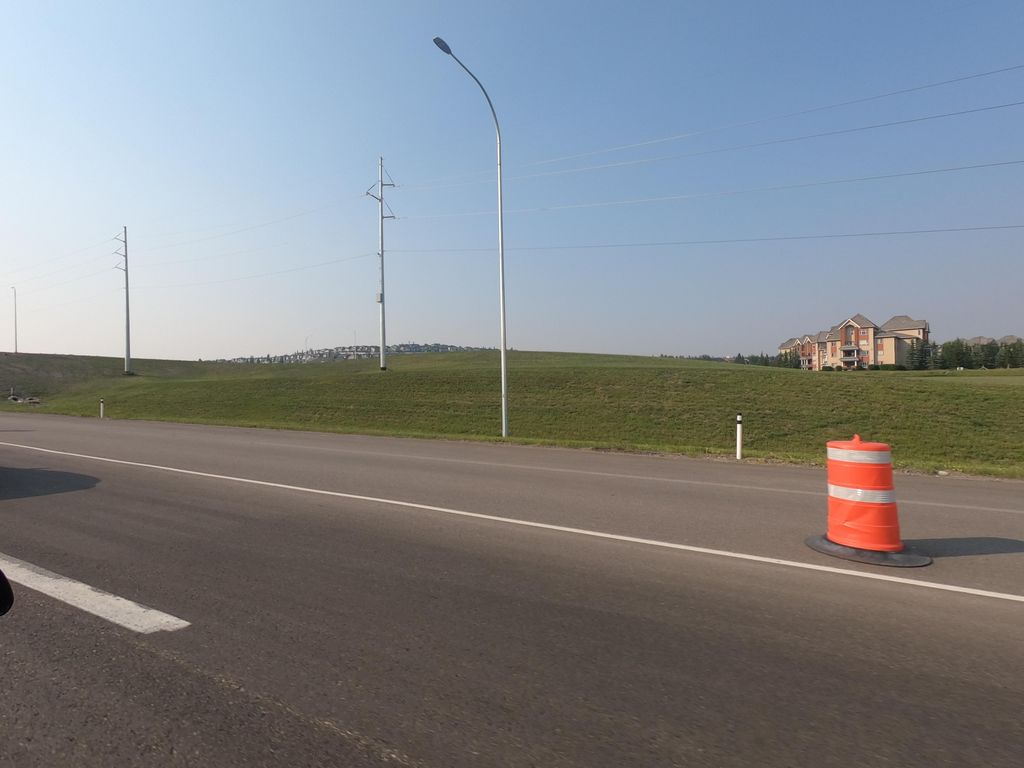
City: calgary